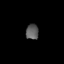
Tissue: lung
Cell type: Fibroblasts
Senescence score: 0.6099
Nuclear area (px): 192
Mean DAPI intensity: 90.724